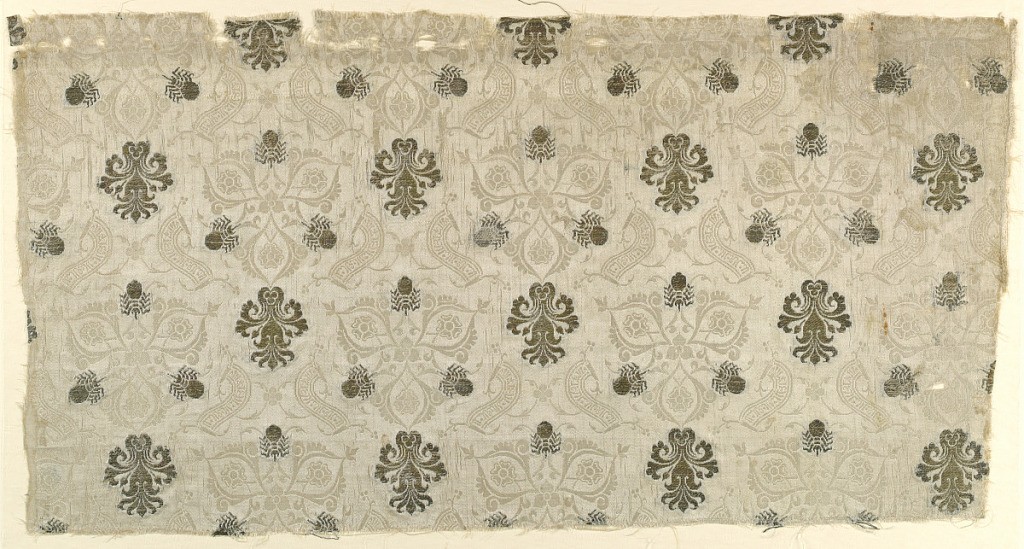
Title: Sampler
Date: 14th century
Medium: silk, metallic Technique: brocaded 5 harness damask
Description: Trefoils, each enclosing a rose flanked by diagonal banderolles with debased Islamic inscription. Brocaded metallic palmettes and horsehoe crabs or insects.